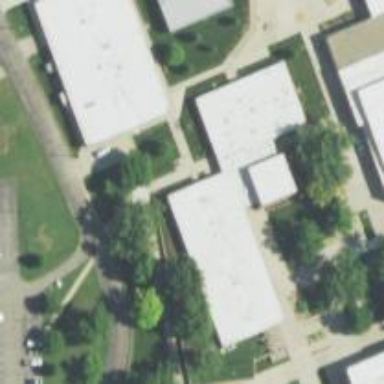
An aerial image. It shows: College building.